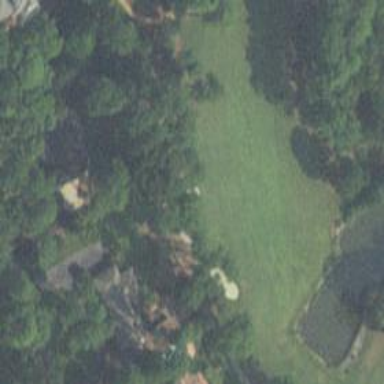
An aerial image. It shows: View of golf hole.